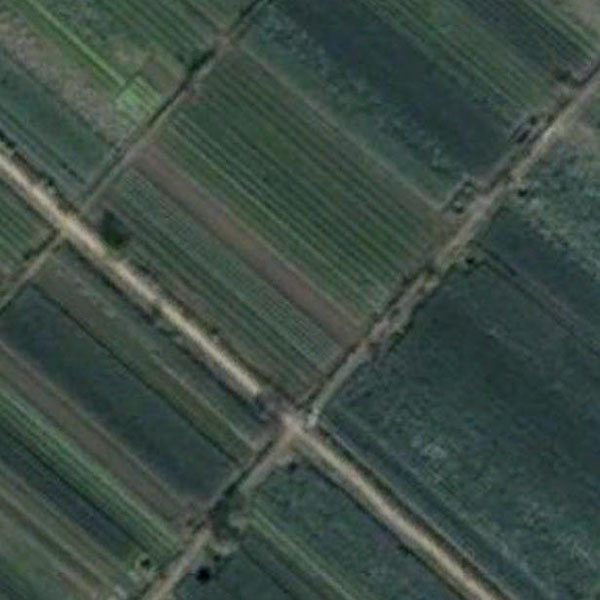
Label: Farmland